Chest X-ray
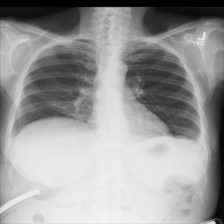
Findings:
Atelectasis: negative
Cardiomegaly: negative
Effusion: positive
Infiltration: negative
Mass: negative
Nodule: negative
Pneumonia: negative
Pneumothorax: negative
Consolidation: negative
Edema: negative
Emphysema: negative
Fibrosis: negative
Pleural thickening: negative
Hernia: negative